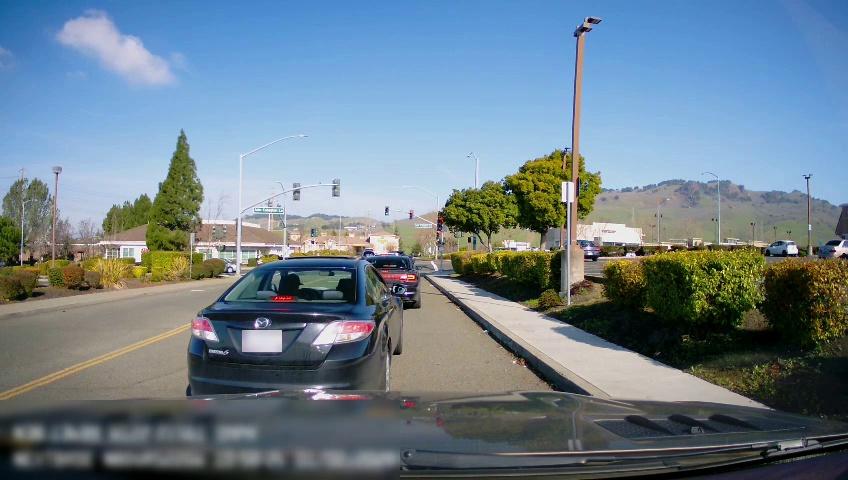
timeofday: Day
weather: Sunny
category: Drivable Space
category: Vehicles | Car
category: Vehicles | Car
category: Vehicles | Car
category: Vehicles | Car
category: Vehicles | Car
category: Vehicles | Car
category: Lanes | Current Lane
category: Lanes | Opposite Lane
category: Traffic | Signs
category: Traffic | Signs
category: Traffic | Lights
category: Traffic | Lights